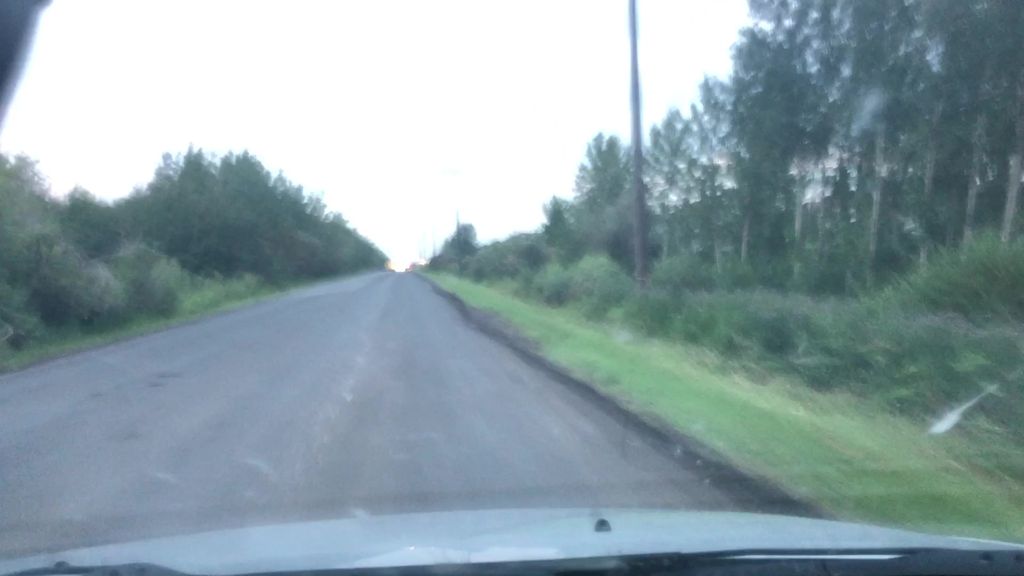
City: edmonton